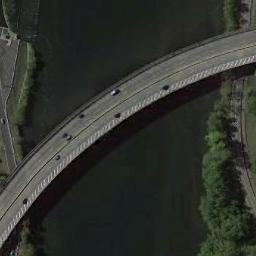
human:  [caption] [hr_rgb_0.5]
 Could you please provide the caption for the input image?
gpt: A bridge built on a dark green river and some green plants on one side of the river .

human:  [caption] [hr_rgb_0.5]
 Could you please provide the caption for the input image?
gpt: Most of the area the bridge crosses is forest .

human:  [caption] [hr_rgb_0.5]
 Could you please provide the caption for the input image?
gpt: A curved bridge connects the land on both sides of the turquoise river  There are many cars on the bridge .

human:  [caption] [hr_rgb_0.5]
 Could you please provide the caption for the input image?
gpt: A winding bridge is over the deep green river .

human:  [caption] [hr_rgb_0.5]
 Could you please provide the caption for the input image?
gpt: There are many cars on the bridge .